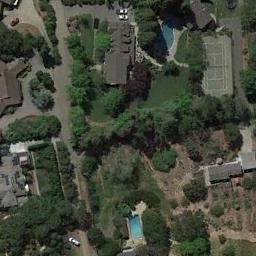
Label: tennis_court